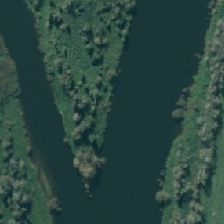
Land cover: deciduous_hardwood